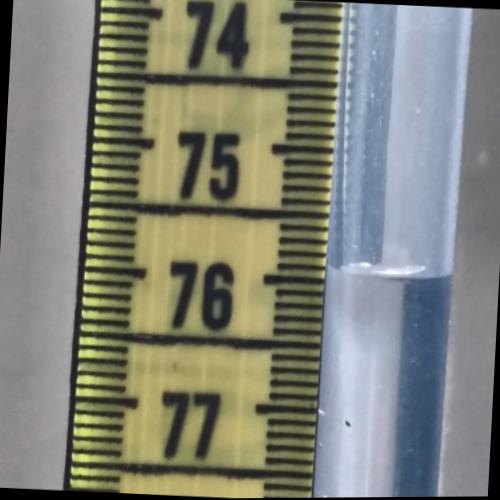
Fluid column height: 75.9 cm